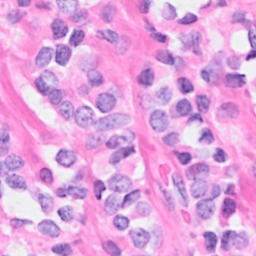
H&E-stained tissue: Breast